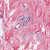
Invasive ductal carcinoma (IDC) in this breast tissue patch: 0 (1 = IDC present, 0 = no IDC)